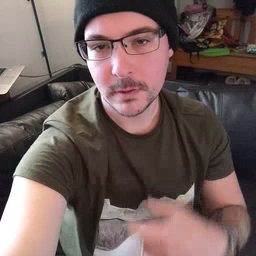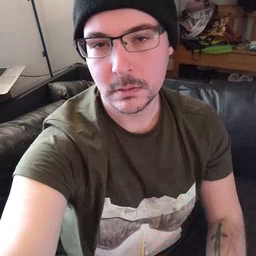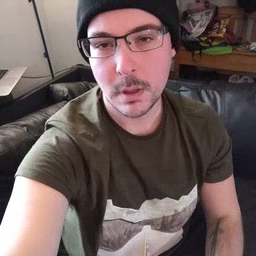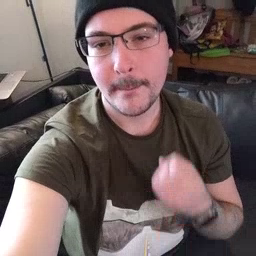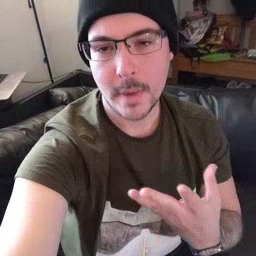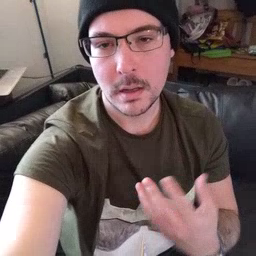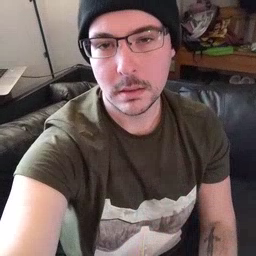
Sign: many